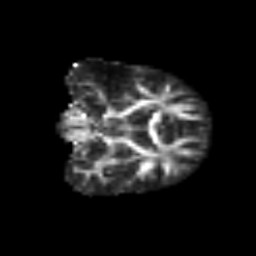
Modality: FA
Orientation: coronal
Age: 58
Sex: male
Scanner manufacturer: siemens
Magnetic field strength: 3 T
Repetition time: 3.2 s
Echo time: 0.081 s